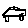
Label: car